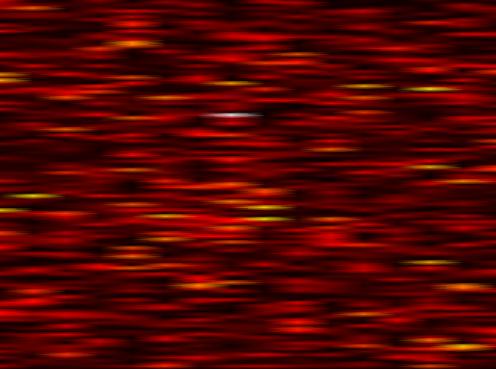
Label: FOFDM